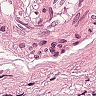
Metastatic tissue present: yes